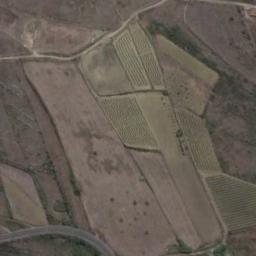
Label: terrace